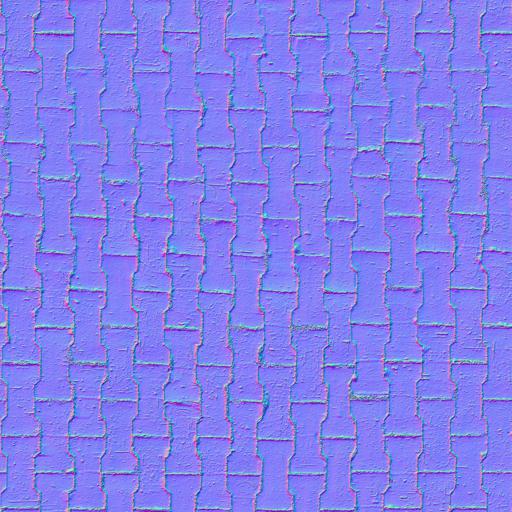
interlocking pavement paving stones red